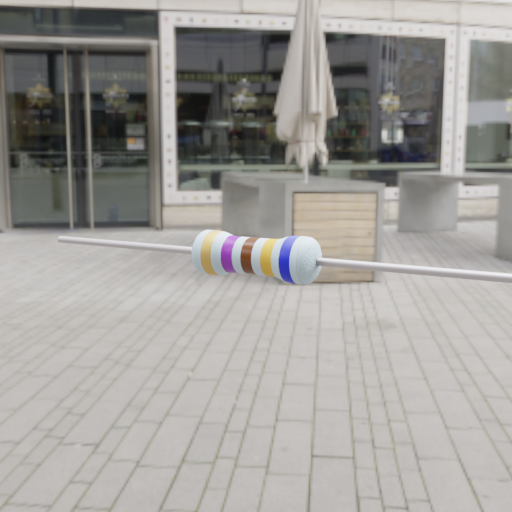
Resistor colour bands (in order): gold, violet, brown, gold, blue